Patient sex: M
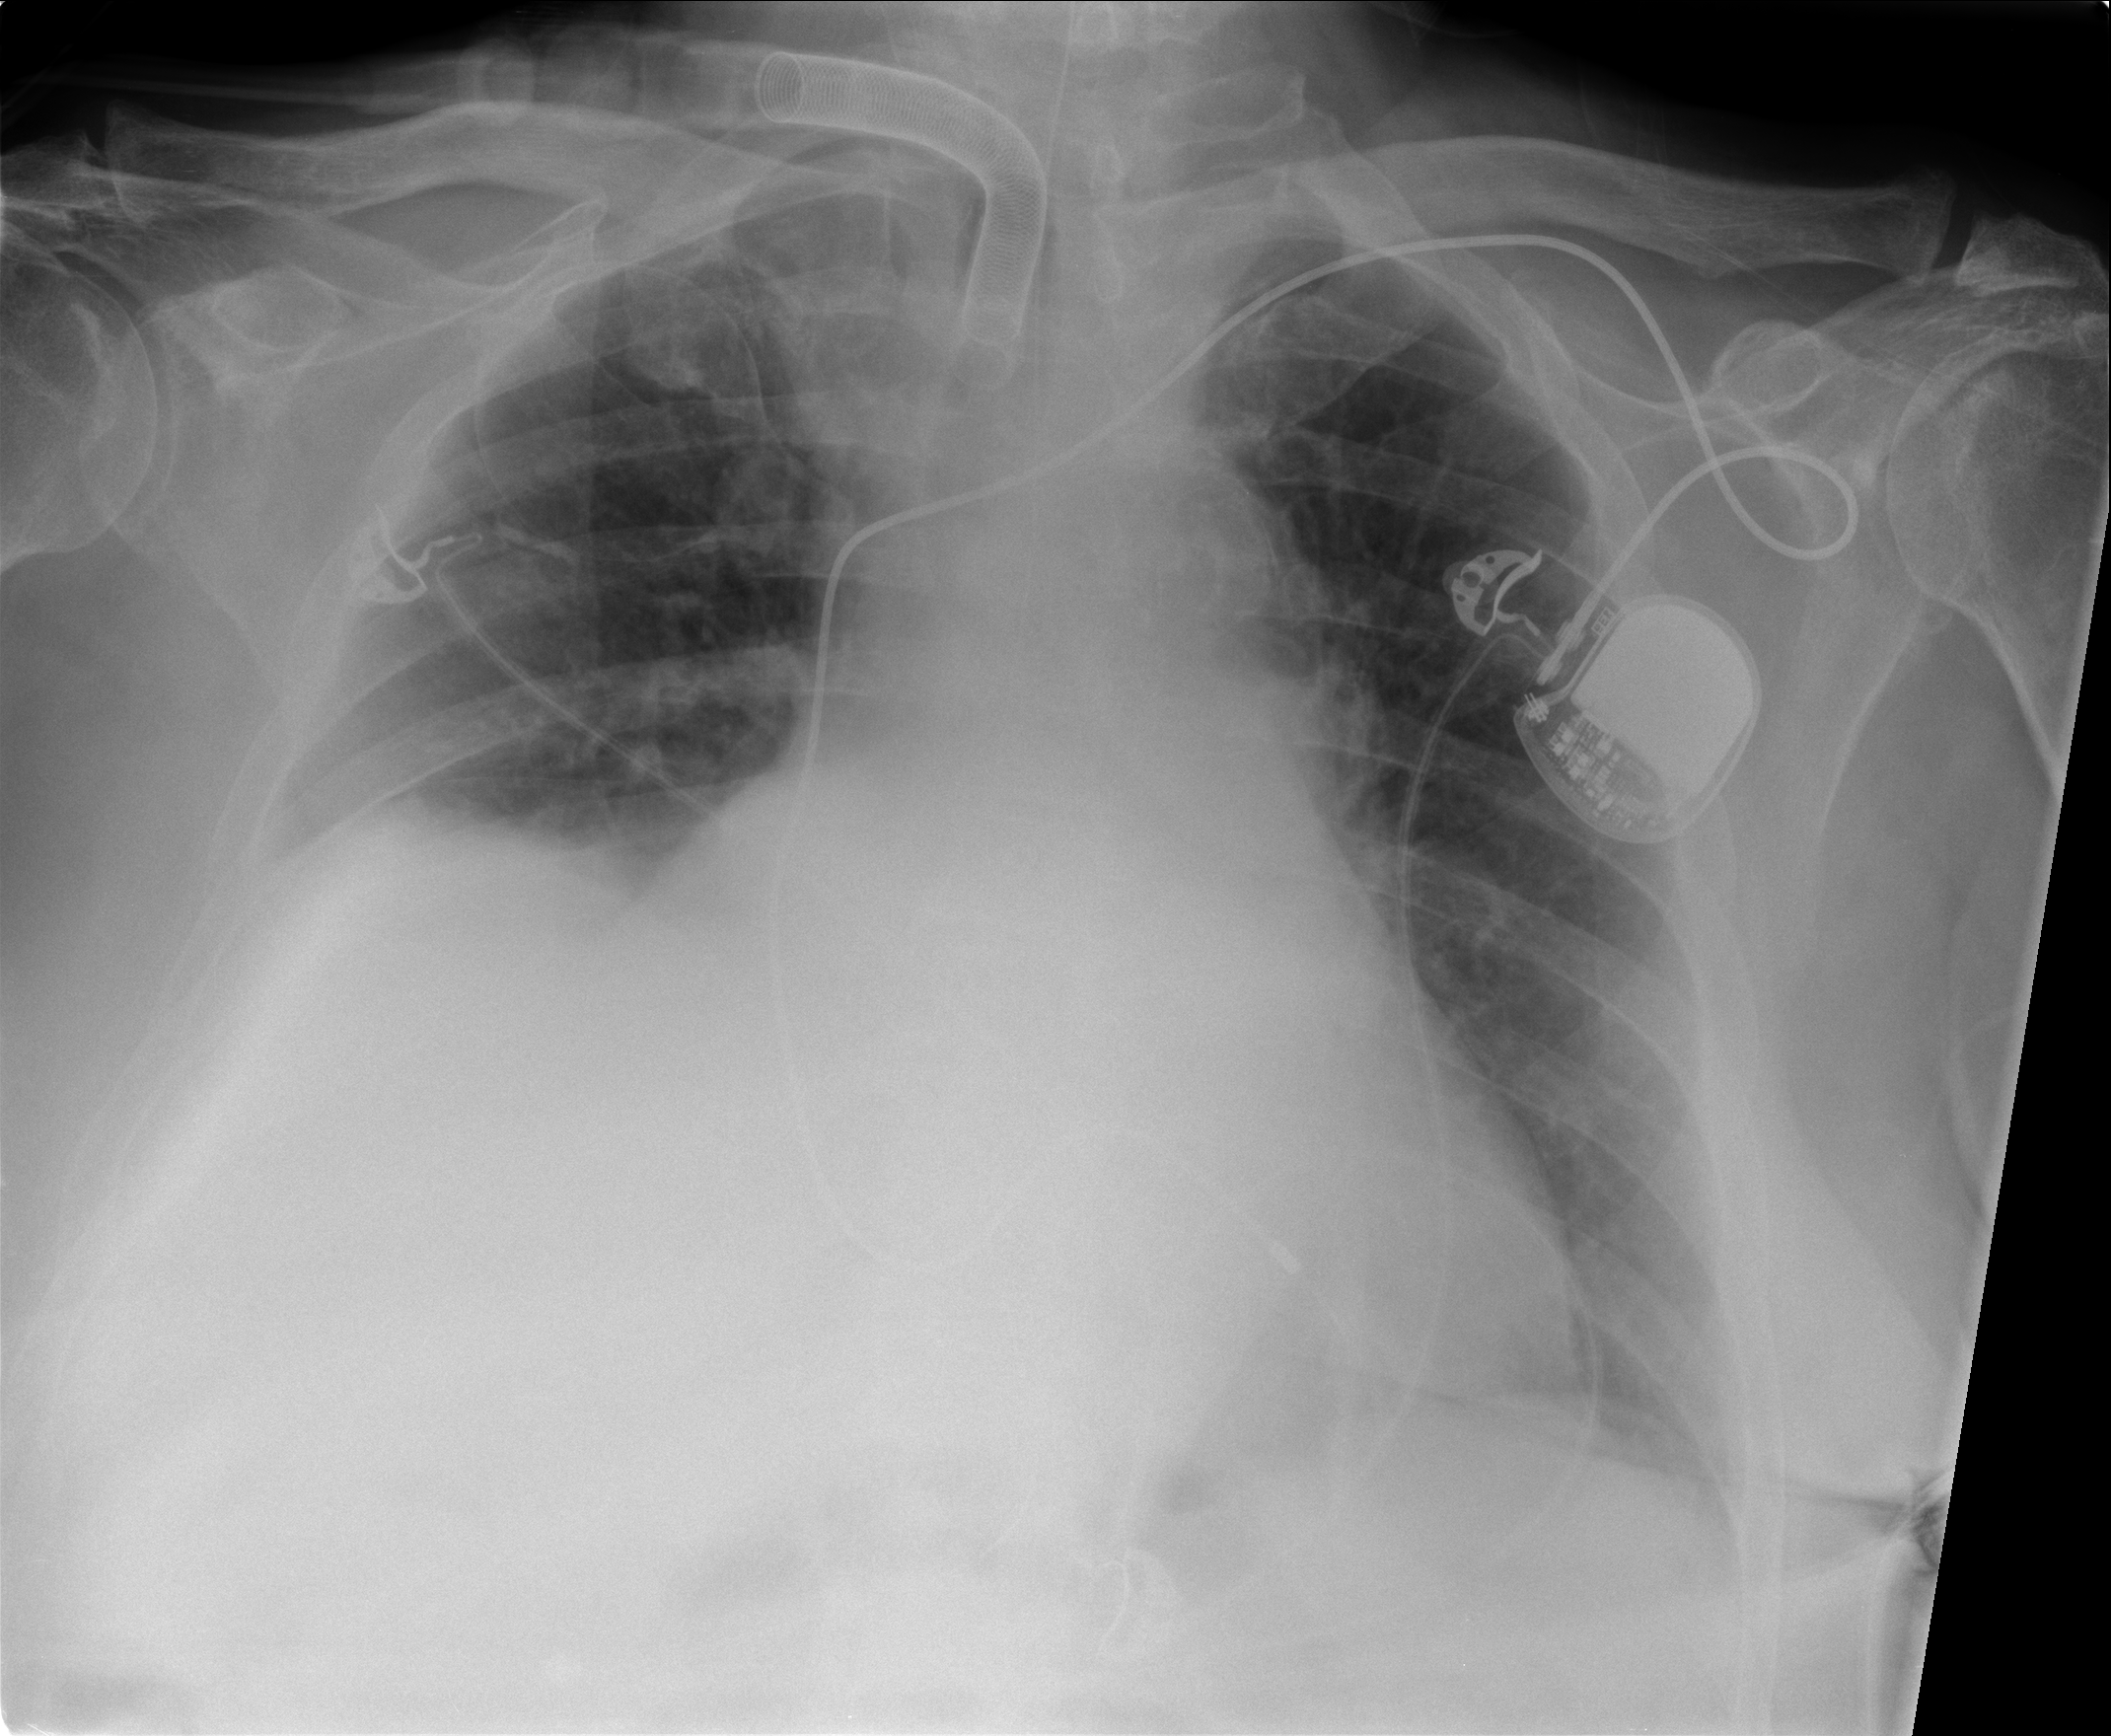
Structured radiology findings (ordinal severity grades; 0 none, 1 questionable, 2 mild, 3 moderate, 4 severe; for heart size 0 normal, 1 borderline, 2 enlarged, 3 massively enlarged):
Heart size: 2
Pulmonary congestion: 0
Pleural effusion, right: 2
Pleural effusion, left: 0
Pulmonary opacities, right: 0
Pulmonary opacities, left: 0
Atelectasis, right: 2
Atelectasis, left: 2